Question: The following source code serves as a "naive" implementation of a HashTable. It is by no means a very good implementation, but it is serving as a demonstration of my concern:

When tested, this code works for its intended purposes. What I don't understand is how the method works. The line, "_ = self[key]" executes without problems if the key is in self.buckets. From my understanding, the line should be, "_ = self.buckets[key]". Why does self[key] work just as fine? How does self[key] indicate that we are retrieving an item from self.buckets?
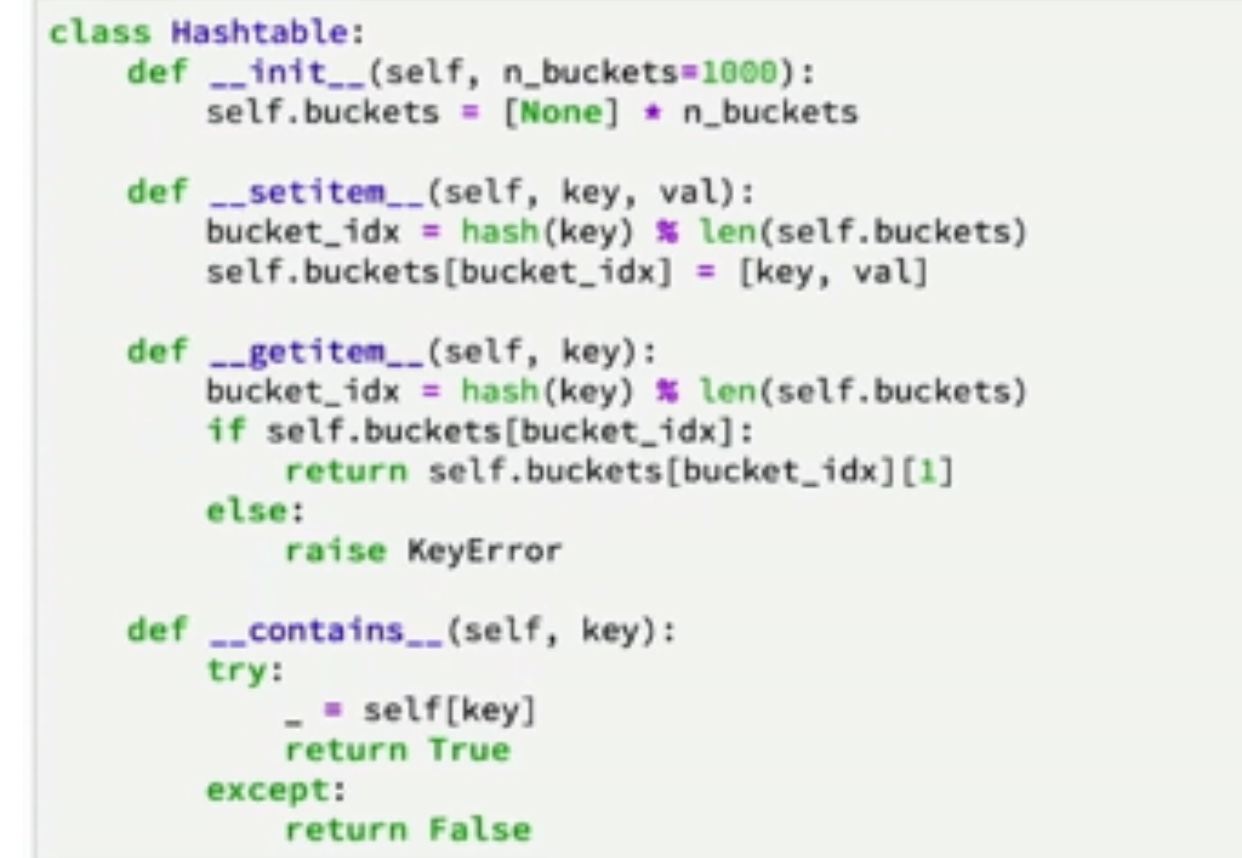
Answer: The 'self[key]' part is using the '__getitem__' method defined above it, which itself it a wrapper around 'self.buckets[...]'. So it is using 'self.buckets', just one step removed.
The syntax 'self[key]' is essentially short for 'Hashtable.__getitem__(self, key)', where 'self' is your Hashtable instance.